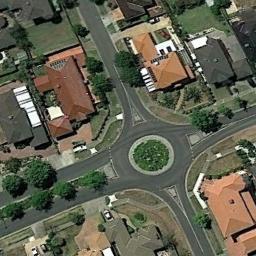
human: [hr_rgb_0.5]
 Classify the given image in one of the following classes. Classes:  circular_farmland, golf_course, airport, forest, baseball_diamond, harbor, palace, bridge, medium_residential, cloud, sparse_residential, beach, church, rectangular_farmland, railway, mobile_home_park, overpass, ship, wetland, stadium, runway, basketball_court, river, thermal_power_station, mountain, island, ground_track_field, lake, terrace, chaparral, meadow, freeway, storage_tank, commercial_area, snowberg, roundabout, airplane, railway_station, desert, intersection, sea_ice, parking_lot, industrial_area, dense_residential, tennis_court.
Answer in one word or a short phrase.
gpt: roundabout